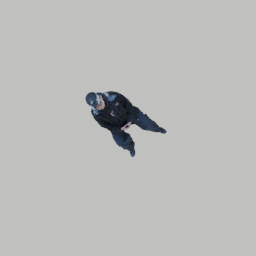
Label: people